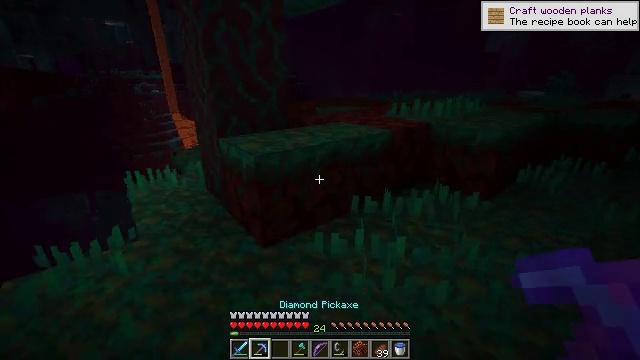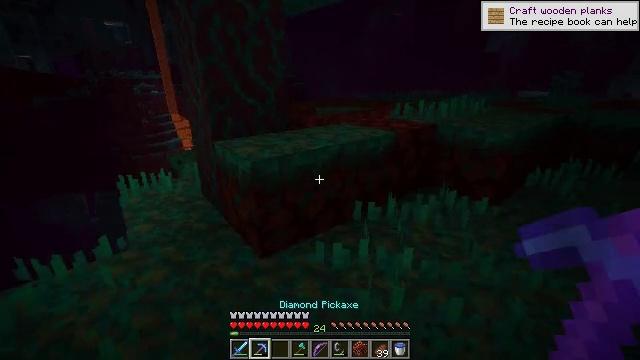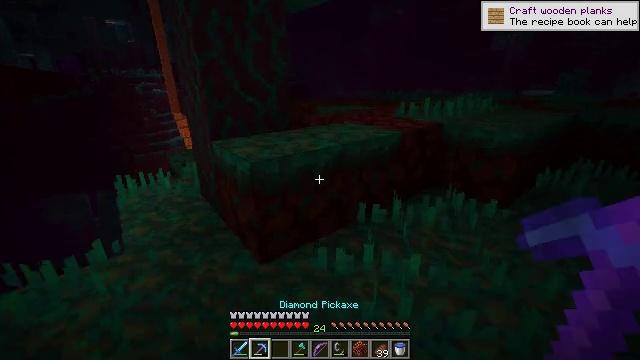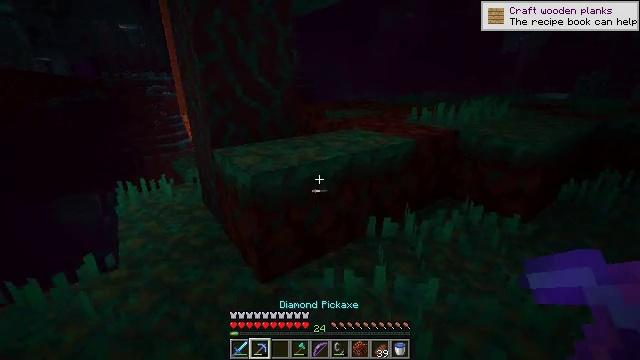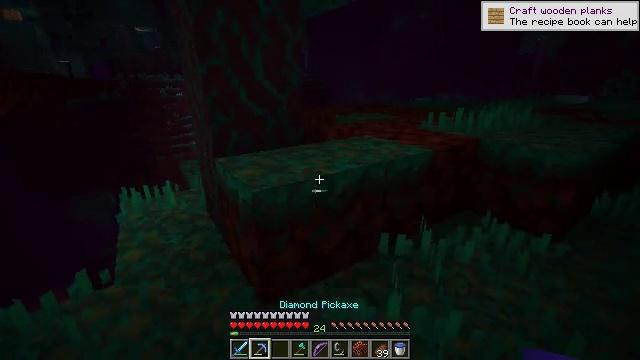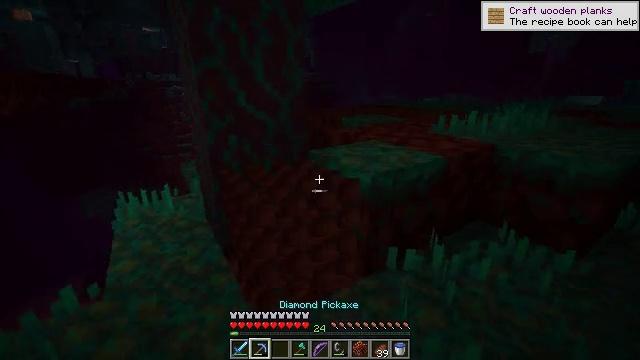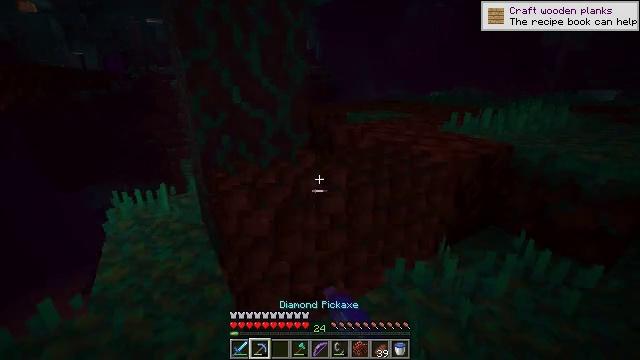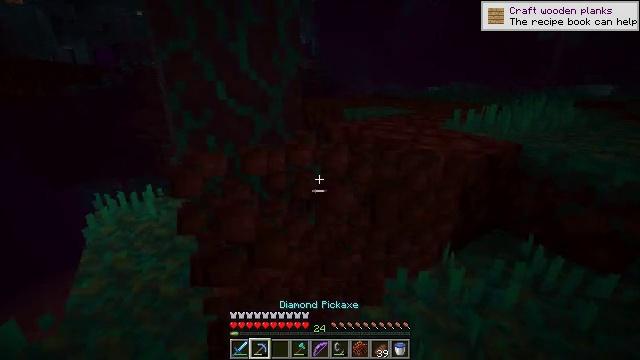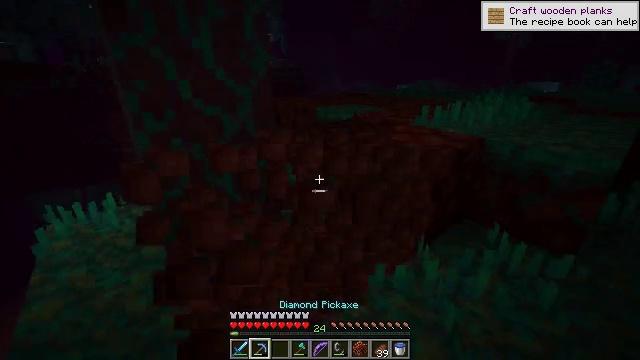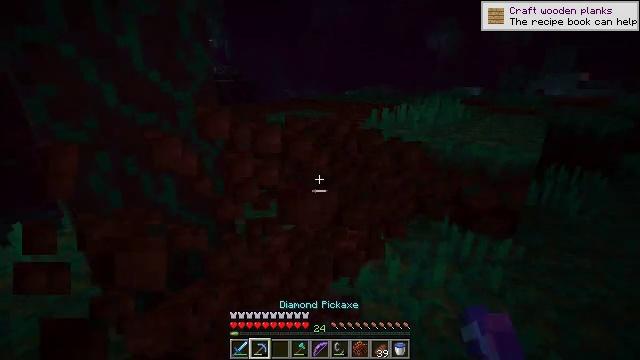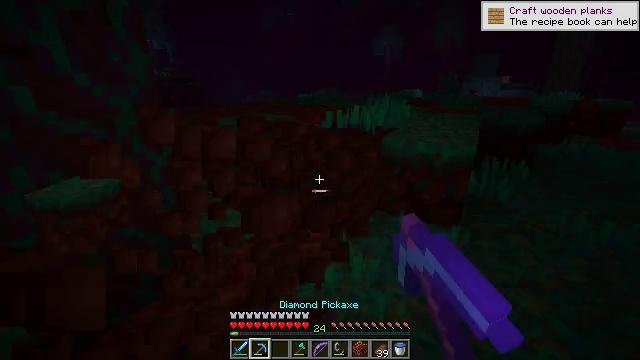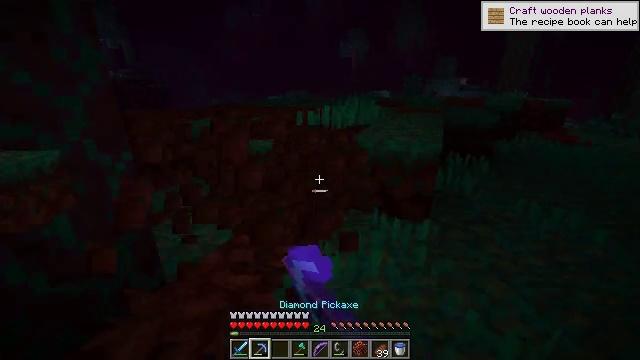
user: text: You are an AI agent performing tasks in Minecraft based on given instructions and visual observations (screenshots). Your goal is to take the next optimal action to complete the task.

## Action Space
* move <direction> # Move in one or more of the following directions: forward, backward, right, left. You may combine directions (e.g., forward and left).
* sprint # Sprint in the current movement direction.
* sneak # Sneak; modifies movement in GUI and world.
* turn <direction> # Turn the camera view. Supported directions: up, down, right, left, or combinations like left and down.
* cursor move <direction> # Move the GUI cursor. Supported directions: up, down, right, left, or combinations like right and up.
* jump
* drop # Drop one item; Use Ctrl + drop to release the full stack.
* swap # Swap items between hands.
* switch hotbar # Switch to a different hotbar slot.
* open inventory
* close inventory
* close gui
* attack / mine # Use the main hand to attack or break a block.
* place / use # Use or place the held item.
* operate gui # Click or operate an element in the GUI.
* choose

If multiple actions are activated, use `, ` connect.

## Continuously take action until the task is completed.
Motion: motion action
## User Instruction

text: Mine warped nylium in the Nether.
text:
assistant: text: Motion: move forward
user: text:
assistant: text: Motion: move forward
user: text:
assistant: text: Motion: move forward, turn left
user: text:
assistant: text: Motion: move forward, turn left
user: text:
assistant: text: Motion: move forward, turn left, attack / mine
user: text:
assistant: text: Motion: move forward, turn left and down, attack / mine
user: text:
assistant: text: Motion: turn down, attack / mine
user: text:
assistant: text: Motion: turn right, attack / mine
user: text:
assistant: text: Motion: turn right and up, attack / mine
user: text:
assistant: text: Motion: turn right, attack / mine
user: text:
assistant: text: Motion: turn right, attack / mine
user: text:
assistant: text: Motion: attack / mine